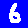
Digit: 6